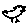
Label: bird